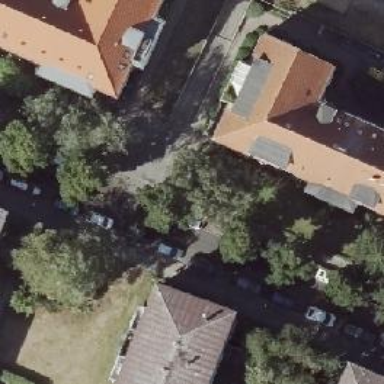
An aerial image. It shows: Residential road with asphalt surface. Both sides have sidewalks.